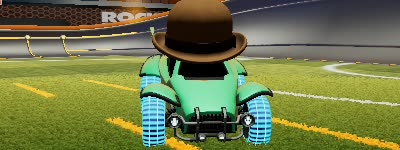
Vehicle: octane